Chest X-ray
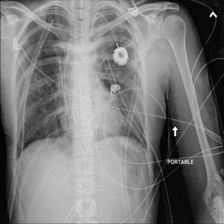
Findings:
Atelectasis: negative
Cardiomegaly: negative
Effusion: negative
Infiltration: negative
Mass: negative
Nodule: negative
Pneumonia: negative
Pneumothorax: positive
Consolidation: negative
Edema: negative
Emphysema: negative
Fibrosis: negative
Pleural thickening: negative
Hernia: negative